Field crop: maize
Growth stage: 2
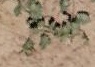
Species: convolvulus